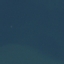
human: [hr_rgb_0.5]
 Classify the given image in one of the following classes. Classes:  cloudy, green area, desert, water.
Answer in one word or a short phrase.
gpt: water